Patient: sex M, age 17
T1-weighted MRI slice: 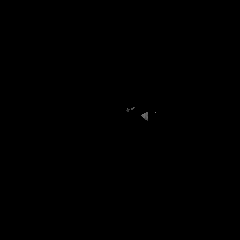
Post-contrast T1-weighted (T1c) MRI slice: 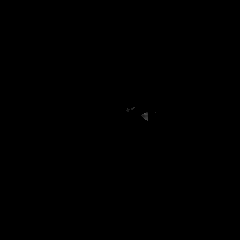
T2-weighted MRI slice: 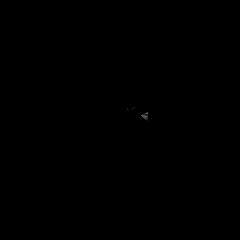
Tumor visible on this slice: no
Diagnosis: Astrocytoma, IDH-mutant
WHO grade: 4